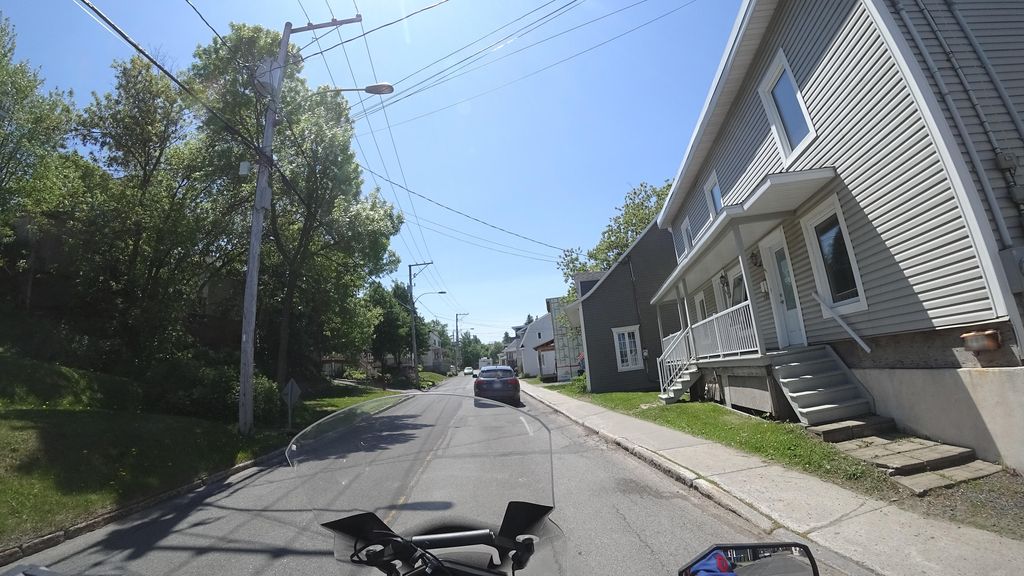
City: quebec_city